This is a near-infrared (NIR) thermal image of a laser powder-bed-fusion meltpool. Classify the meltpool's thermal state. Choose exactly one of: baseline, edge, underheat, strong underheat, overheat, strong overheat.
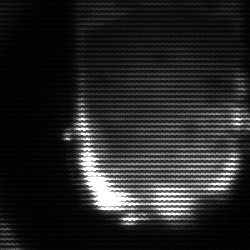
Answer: baseline